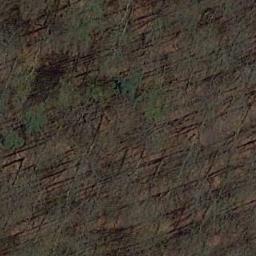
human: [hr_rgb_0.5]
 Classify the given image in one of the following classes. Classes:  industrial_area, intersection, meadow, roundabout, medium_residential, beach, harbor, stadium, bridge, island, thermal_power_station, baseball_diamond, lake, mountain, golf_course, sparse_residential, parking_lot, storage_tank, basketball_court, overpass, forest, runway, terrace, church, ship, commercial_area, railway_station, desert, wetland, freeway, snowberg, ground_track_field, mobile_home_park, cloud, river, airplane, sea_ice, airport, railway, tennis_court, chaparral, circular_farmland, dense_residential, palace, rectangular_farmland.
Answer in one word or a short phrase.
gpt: forest